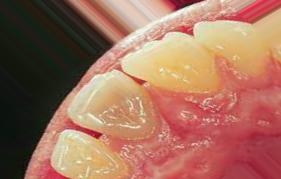
Condition: Tooth Discoloration